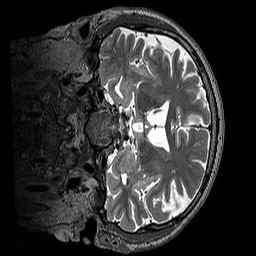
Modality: T2w
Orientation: coronal
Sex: male
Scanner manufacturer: siemens
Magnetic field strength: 3 T
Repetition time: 3.2 s
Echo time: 0.409 s